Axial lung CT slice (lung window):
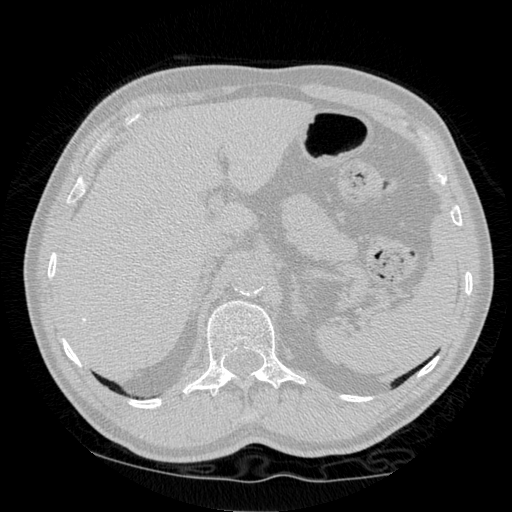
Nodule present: no